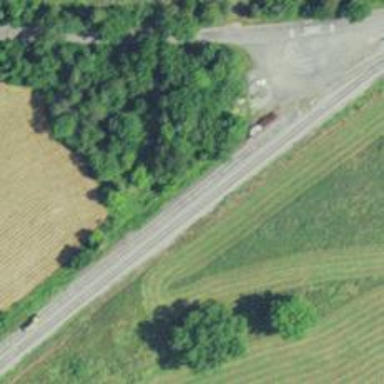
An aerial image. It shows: Railway siding for service.